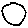
Label: circle